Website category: jobs
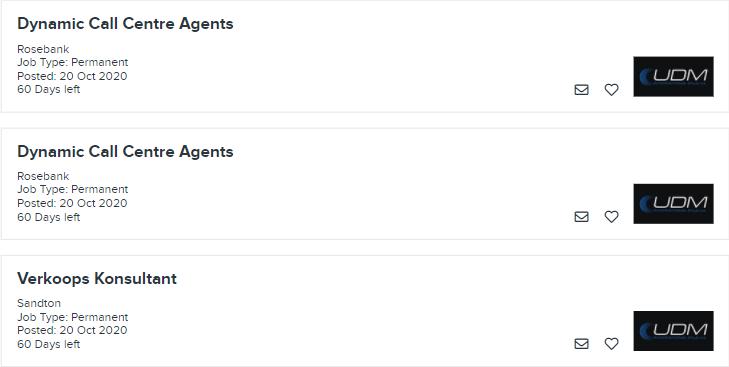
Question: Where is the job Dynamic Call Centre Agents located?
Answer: Rosebank

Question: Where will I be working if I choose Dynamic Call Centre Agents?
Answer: Rosebank

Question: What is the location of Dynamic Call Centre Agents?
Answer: Rosebank

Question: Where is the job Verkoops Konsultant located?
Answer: Sandton

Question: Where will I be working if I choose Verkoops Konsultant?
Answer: Sandton

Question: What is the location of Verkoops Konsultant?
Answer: Sandton

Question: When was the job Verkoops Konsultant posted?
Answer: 20 Oct 2020

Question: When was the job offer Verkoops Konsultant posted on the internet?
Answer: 20 Oct 2020

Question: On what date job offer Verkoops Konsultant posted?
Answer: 20 Oct 2020

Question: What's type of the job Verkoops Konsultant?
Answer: Job Type: Permanent

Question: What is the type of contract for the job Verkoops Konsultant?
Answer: Job Type: Permanent

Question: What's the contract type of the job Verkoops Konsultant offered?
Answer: Job Type: Permanent

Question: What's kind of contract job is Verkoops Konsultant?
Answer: Job Type: Permanent

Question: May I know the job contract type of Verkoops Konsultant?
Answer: Job Type: Permanent

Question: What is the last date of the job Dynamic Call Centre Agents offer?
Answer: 60 Days left

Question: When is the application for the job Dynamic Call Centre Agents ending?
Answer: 60 Days left

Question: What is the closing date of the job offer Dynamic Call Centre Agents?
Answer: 60 Days left

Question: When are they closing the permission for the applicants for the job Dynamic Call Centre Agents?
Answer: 60 Days left

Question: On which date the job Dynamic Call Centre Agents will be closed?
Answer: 60 Days left

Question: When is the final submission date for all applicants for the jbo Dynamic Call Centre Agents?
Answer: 60 Days left

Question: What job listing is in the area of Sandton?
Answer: Verkoops Konsultant

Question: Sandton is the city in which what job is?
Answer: Verkoops Konsultant

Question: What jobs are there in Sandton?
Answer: Verkoops Konsultant

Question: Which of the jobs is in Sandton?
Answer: Verkoops Konsultant

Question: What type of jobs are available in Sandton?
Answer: Verkoops Konsultant

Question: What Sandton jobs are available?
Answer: Verkoops Konsultant